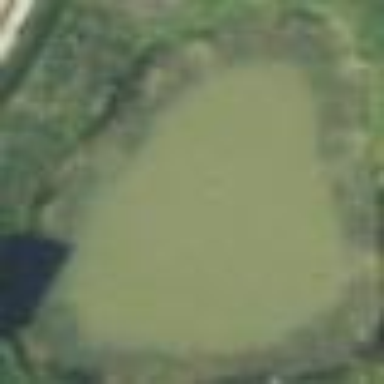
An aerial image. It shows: Serene pond surrounded by nature.